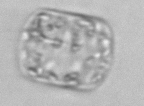
Label: Lauderia_annulata